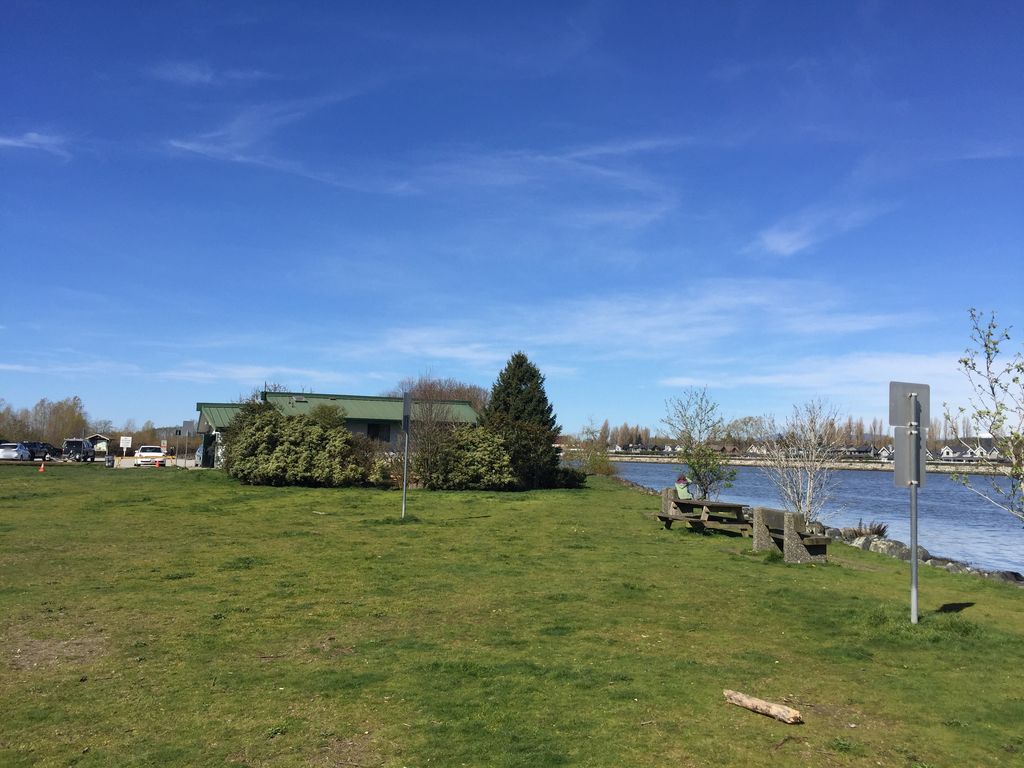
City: vancouver